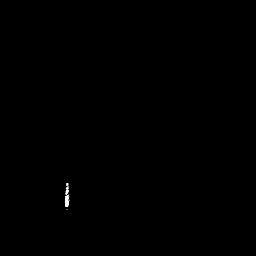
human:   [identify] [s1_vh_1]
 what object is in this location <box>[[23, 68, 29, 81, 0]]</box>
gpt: <ref>1 small ship at the bottom left</ref>